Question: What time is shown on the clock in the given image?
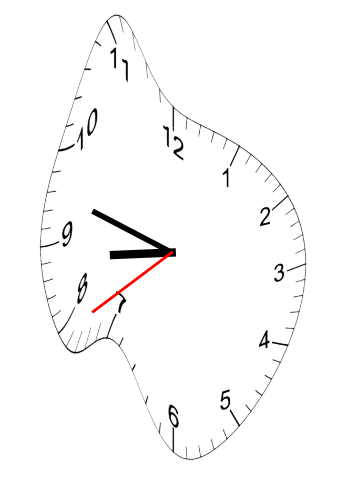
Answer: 08:47:39